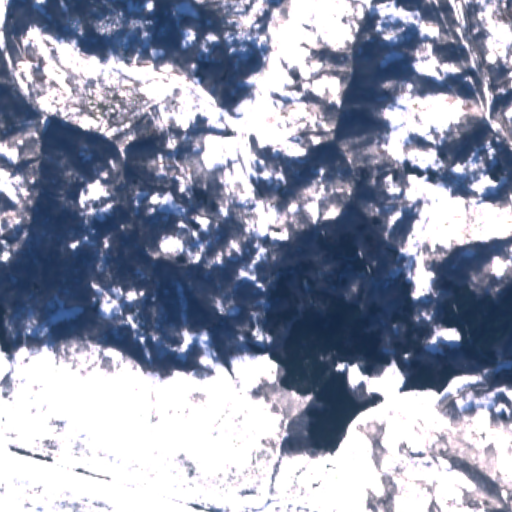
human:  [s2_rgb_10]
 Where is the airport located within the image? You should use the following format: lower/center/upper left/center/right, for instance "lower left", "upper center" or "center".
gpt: The airport is located in the lower of the image.
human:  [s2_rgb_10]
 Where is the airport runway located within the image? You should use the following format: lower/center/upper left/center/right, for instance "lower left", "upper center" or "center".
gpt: The airport runway is located in the lower left of the image.
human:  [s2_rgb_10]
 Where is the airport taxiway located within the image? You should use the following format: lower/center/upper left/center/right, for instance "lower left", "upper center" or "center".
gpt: The airport taxiway is located in the lower of the image.
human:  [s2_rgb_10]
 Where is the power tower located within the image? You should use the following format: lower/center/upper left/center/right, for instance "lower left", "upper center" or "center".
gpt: The power tower is located in the upper of the image.
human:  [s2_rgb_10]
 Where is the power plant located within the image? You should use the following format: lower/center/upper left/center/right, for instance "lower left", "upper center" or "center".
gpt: There is no power plant in the image.